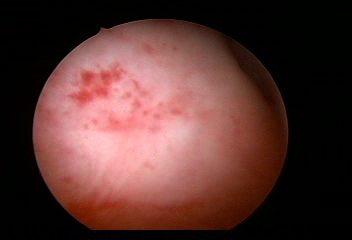
Modality: WLC
Class: Normal mucosa
Bladder cancer association: No